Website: walmart
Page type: payment
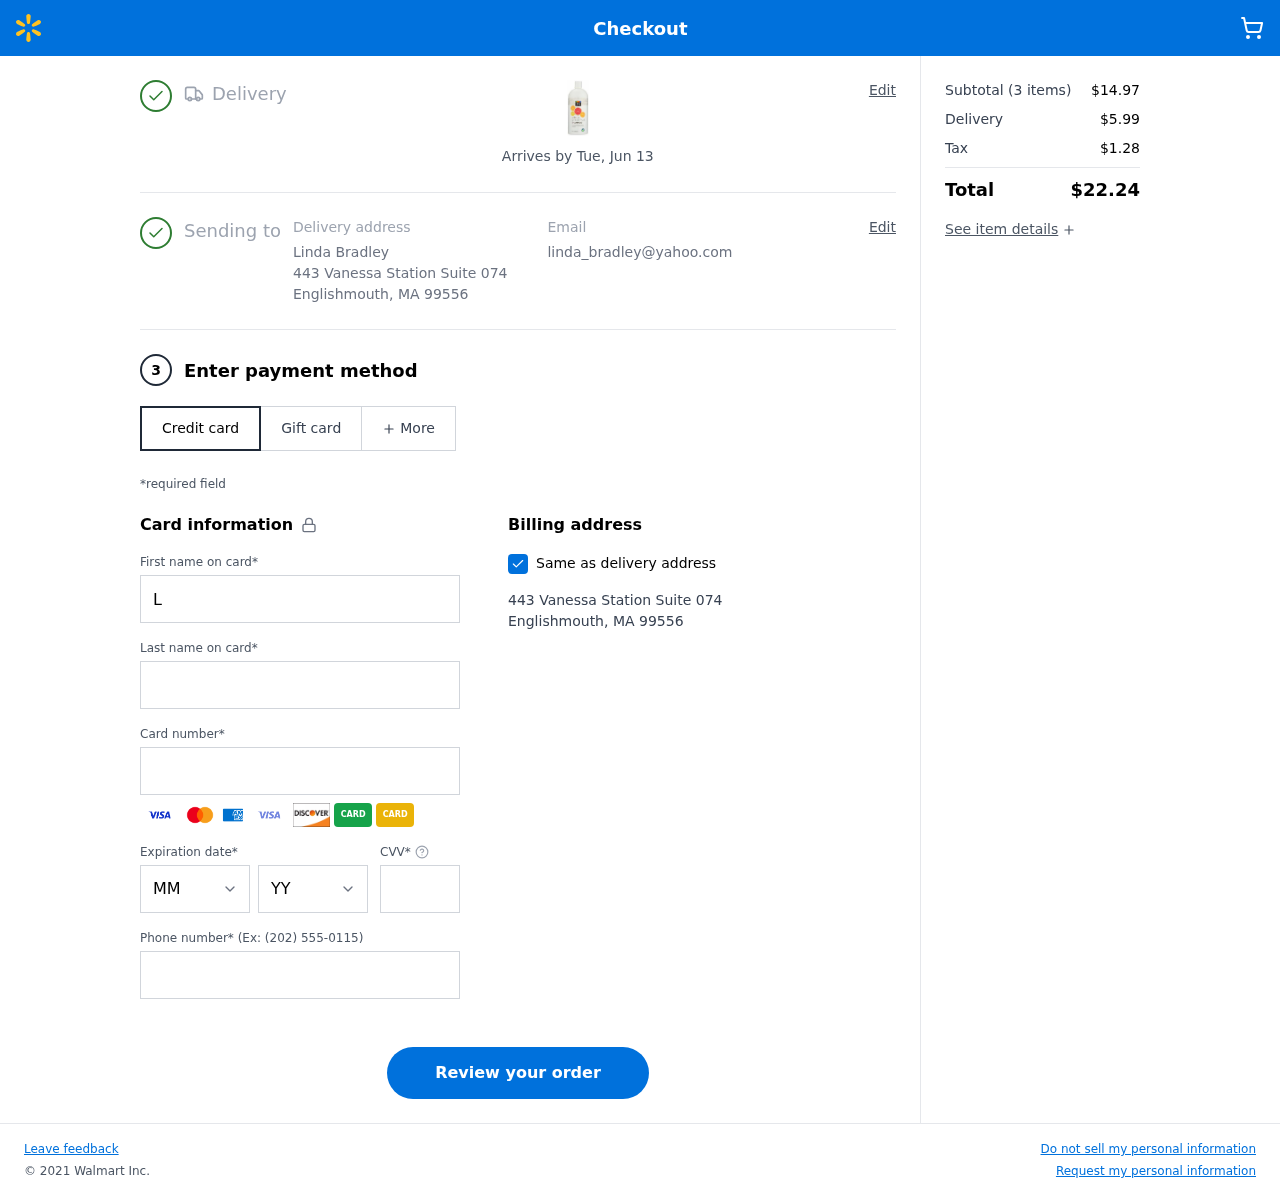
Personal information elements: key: PII_CARD_CVV
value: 583
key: PII_CARD_EXPIRY_MONTH
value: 08
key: PII_CARD_EXPIRY_YEAR
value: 26
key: PII_CARD_NUMBER
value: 6536 9158 3454 3745
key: PII_CITY
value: Englishmouth
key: PII_EMAIL
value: linda_bradley@yahoo.com
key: PII_FIRSTNAME
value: Linda
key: PII_FULLNAME
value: Linda Bradley
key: PII_LASTNAME
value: Bradley
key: PII_PHONE
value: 5607787834
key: PII_POSTCODE
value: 99556
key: PII_STATE_ABBR
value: MA
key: PII_STREET
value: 443 Vanessa Station Suite 074
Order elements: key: ORDER_DELIVERY_DATE
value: Arrives by Tue, Jun 13
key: ORDER_NUM_ITEMS
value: (3 items)
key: ORDER_SUBTOTAL
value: $14.97
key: ORDER_SHIPPING_COST
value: $5.99
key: ORDER_TAX
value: $1.28
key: ORDER_TOTAL
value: $22.24